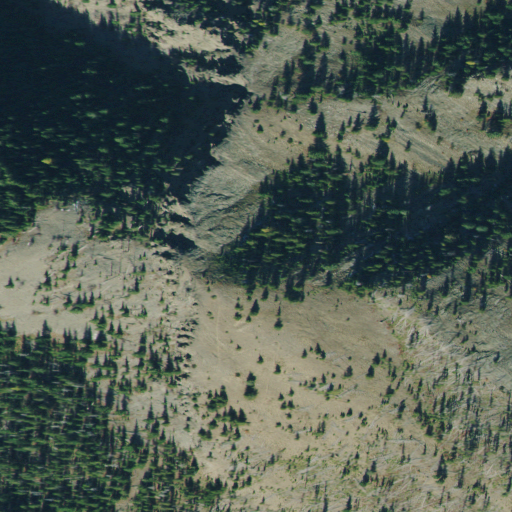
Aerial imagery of mountain in Montana named Sheep Mountain containing shrub, evergreen forest, and grassland